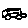
Label: car